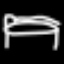
Label: bed